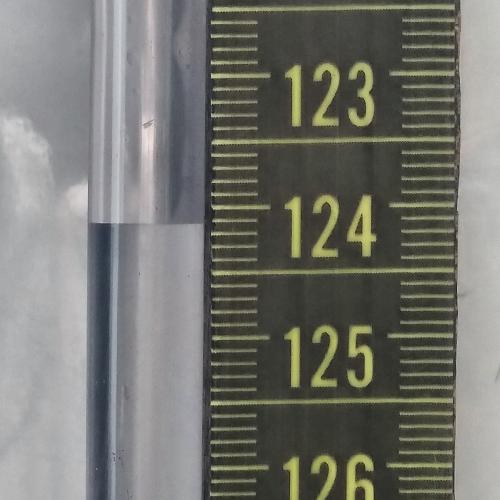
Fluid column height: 124.1 cm